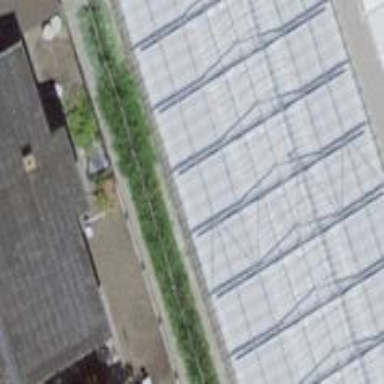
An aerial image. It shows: Greenhouse.